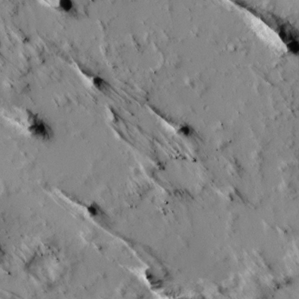
Label: non_frost